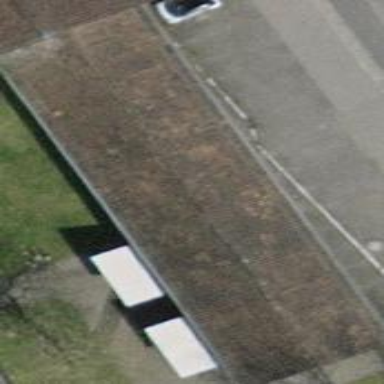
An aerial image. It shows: Group of garages.